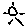
Label: sun